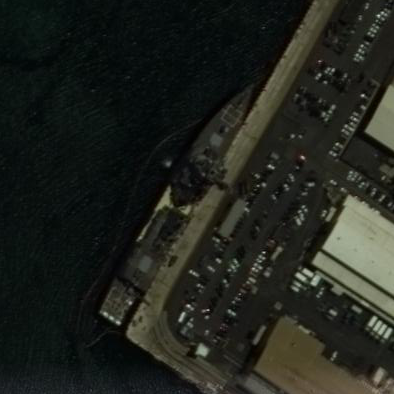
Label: Arleigh_Burke-class_destroyer